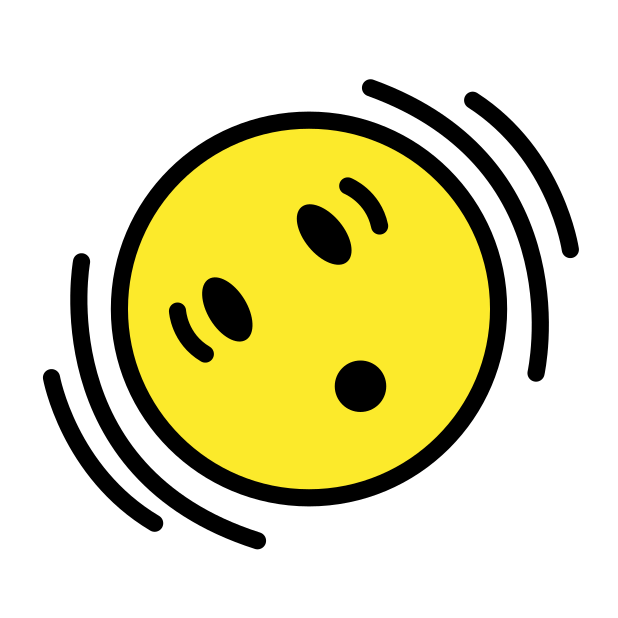
Emoji: 🫨
Name: shaking face
Unicode: 0x1fae8